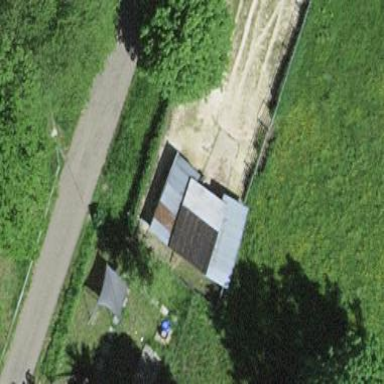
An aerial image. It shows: Agricultural building.